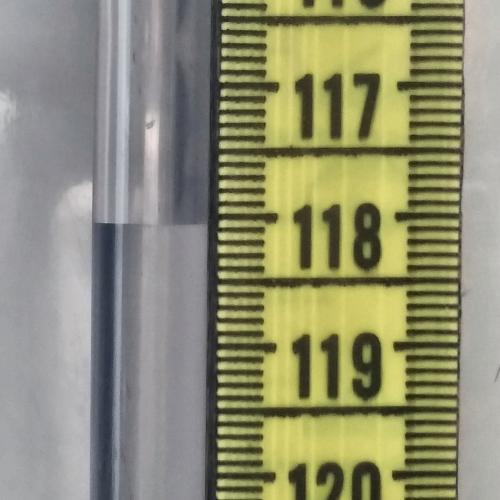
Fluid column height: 118.1 cm